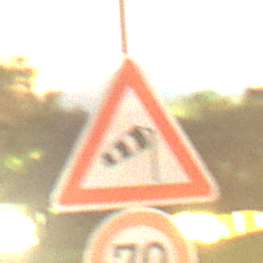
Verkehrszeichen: SeitenwindVonRechts
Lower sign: Geschwindigkeit70
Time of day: Night
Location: Outdoor (Suburban)
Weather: Clear
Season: NotSpecified
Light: Artificial